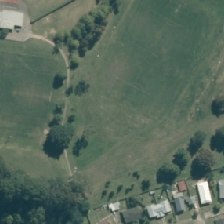
Land cover: urban_parkland